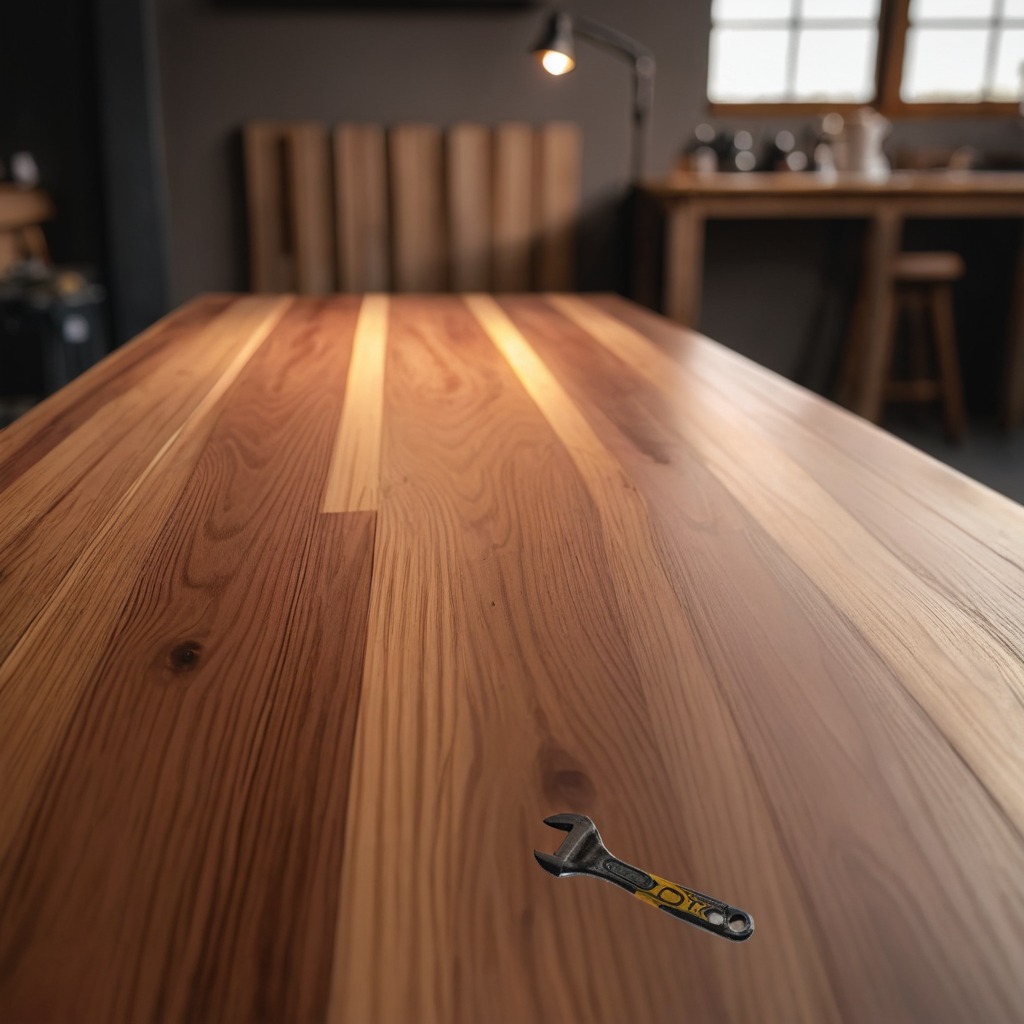
A wrench is lying on the wooden table.